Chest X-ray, PA view. Patient: 69 years old, sex M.
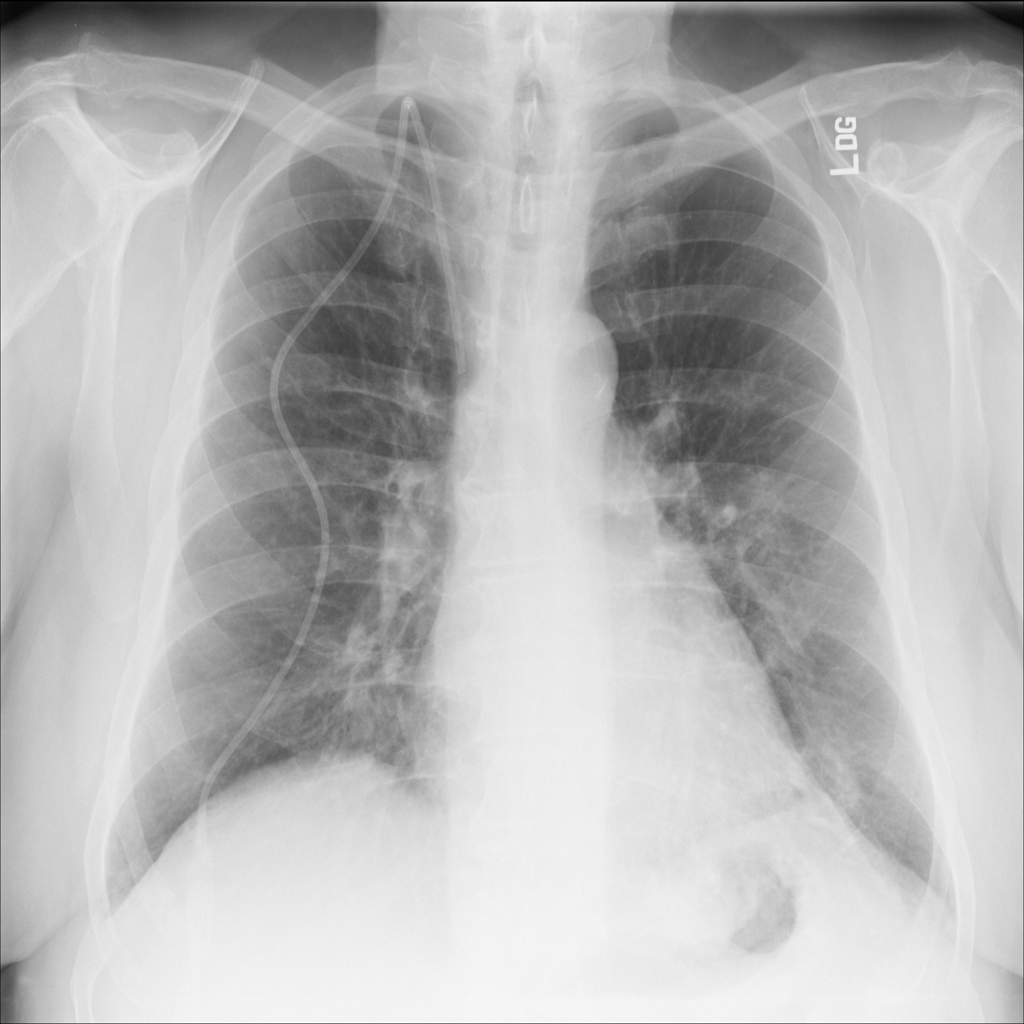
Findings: No Finding